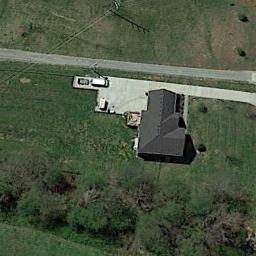
Label: residential